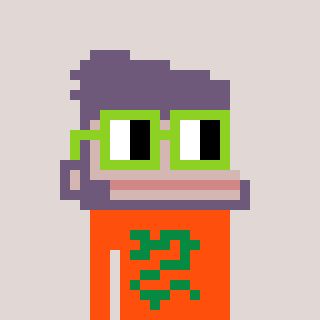
a pixel art character with square light green glasses, a ape-shaped head and a orange-colored body on a warm background